Question: i have been looking here and on the internet for a solution about showing a no data pic on the highcharts' DIV when the query doesn't return any thing from the database.
mysql query
'''
$GetData= "SELECT COUNT( * ) AS 'items count' , 'items'
FROM 'items'
where repdate = curdate()
GROUP BY 'items'
ORDER BY 'items count' DESC ";
'''
my table code
'''
<table width="313" id="datatable" style="display:none;">
<thead>
<tr>
<th>column 1</th>
<th>column 2</th>
</tr>
</thead>
<tbody>
<?php
while ($row = mysql_fetch_array($GetData)) {
echo "<tr>";
echo "<th>" . $row['items'] . "</th>";
echo "<td>" . $row['items count'] . "</td>";
echo "</tr>";
}
?>
</tbody>
</table>
'''
example:
where the mysql query doesn't return any data, i get the following.

how to stop highcharts from rendering if there is no data returned ? and replace it with a picture
similar example <URL>
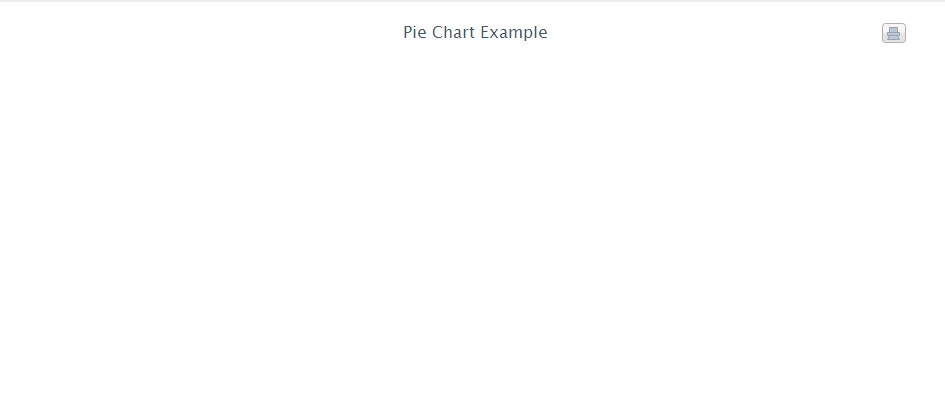
Answer: You can check your options variable to see if there is any data, and render the chart only if data exists.
'''
if (options.series.length > 0) {
var chart = new Highcharts.Chart(options);
}
'''